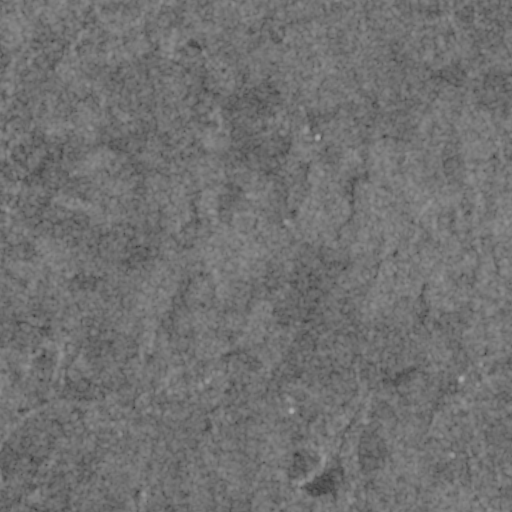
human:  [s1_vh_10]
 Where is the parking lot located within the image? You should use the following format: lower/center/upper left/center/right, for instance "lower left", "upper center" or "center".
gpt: The parking lot is located in the lower right of the image.
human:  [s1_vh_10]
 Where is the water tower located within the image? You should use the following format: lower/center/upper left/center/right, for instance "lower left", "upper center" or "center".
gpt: The water tower is located in the center right of the image.
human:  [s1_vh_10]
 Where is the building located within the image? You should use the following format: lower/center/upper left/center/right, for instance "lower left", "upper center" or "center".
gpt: There is no building in the image.

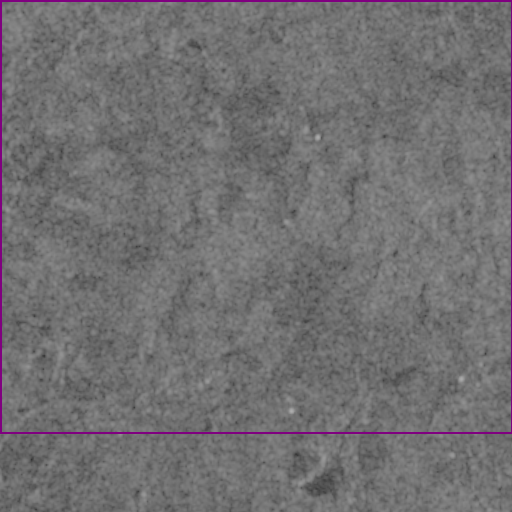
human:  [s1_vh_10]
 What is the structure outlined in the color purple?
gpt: The structure outlined in purple is a crop field.
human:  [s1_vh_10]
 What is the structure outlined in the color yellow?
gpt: There is no yellow outline.